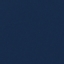
Label: SeaLake